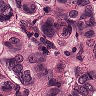
Metastatic tissue present: yes